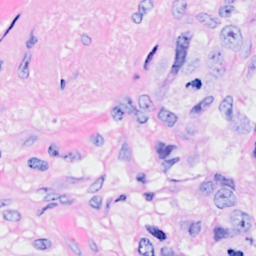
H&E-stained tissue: Breast